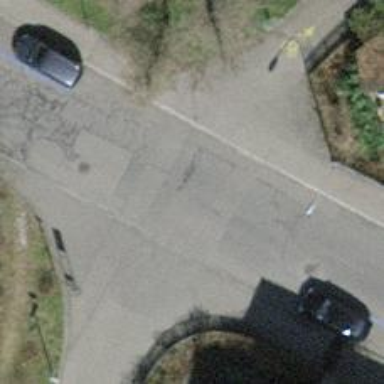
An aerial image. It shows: Traffic calming table.